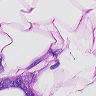
Metastatic tissue present: yes